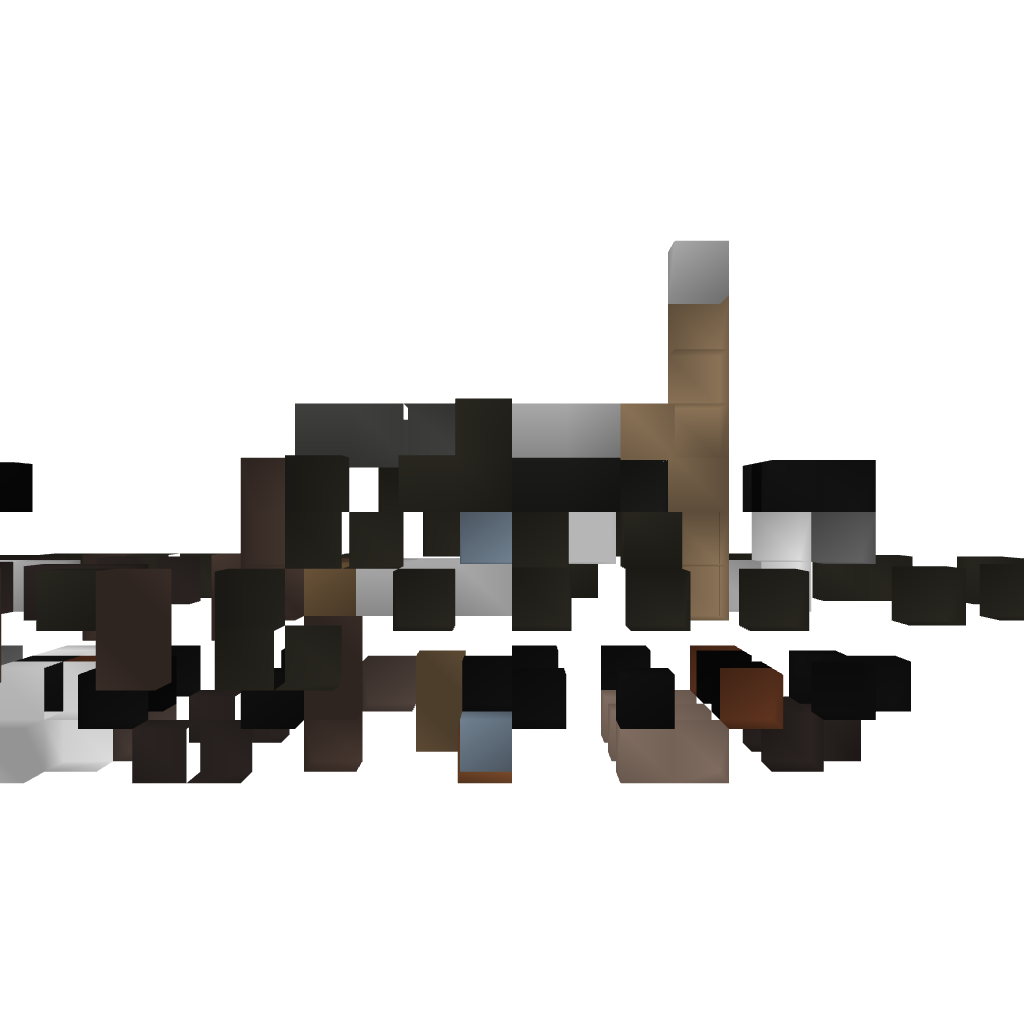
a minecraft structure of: US Navy PBR